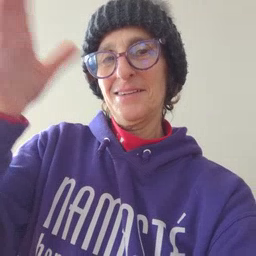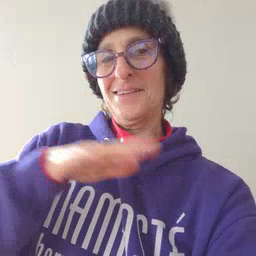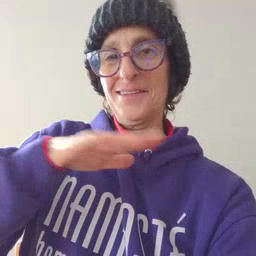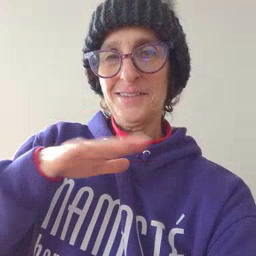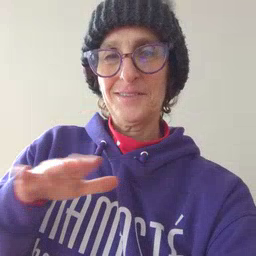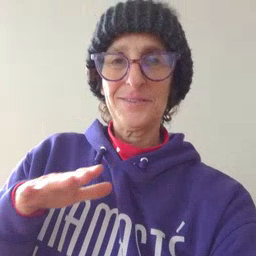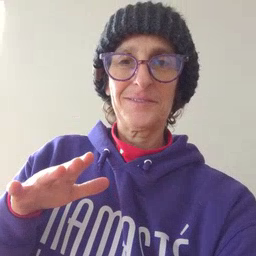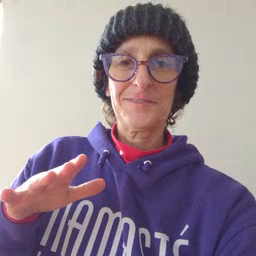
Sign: clean